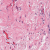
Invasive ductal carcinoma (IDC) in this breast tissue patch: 0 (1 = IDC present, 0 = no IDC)